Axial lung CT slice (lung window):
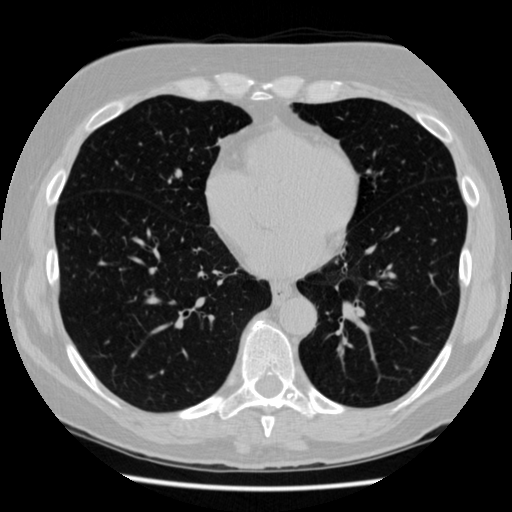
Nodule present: no